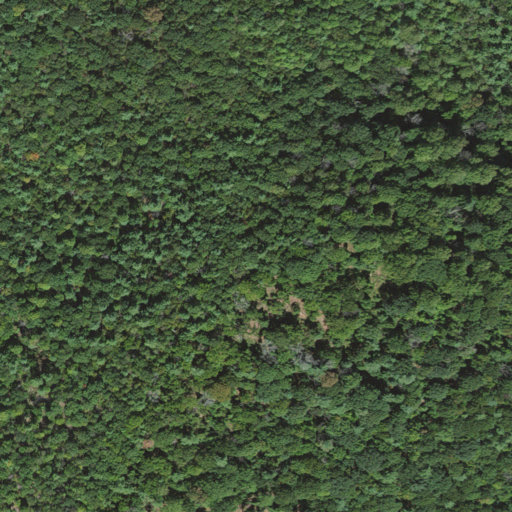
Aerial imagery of mountain in Virginia named Grindstone Knob containing deciduous forest, mixed forest, and evergreen forest